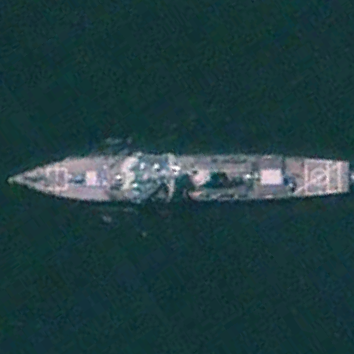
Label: destroyer